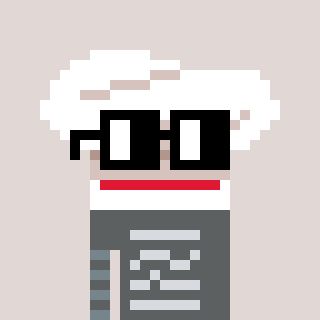
a pixel art character with square black glasses, a chef hat-shaped head and a foggrey-colored body on a warm background